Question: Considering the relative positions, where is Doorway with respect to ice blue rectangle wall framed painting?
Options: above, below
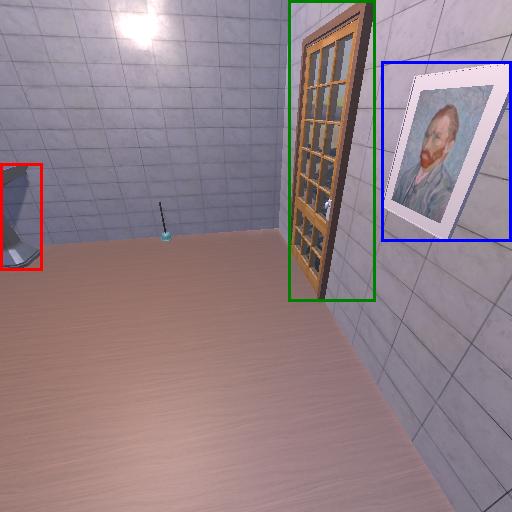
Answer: above